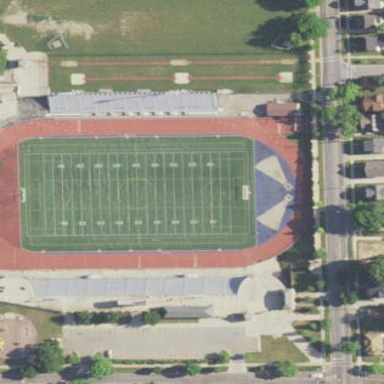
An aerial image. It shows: American football pitch.